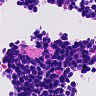
Metastatic tissue present: no